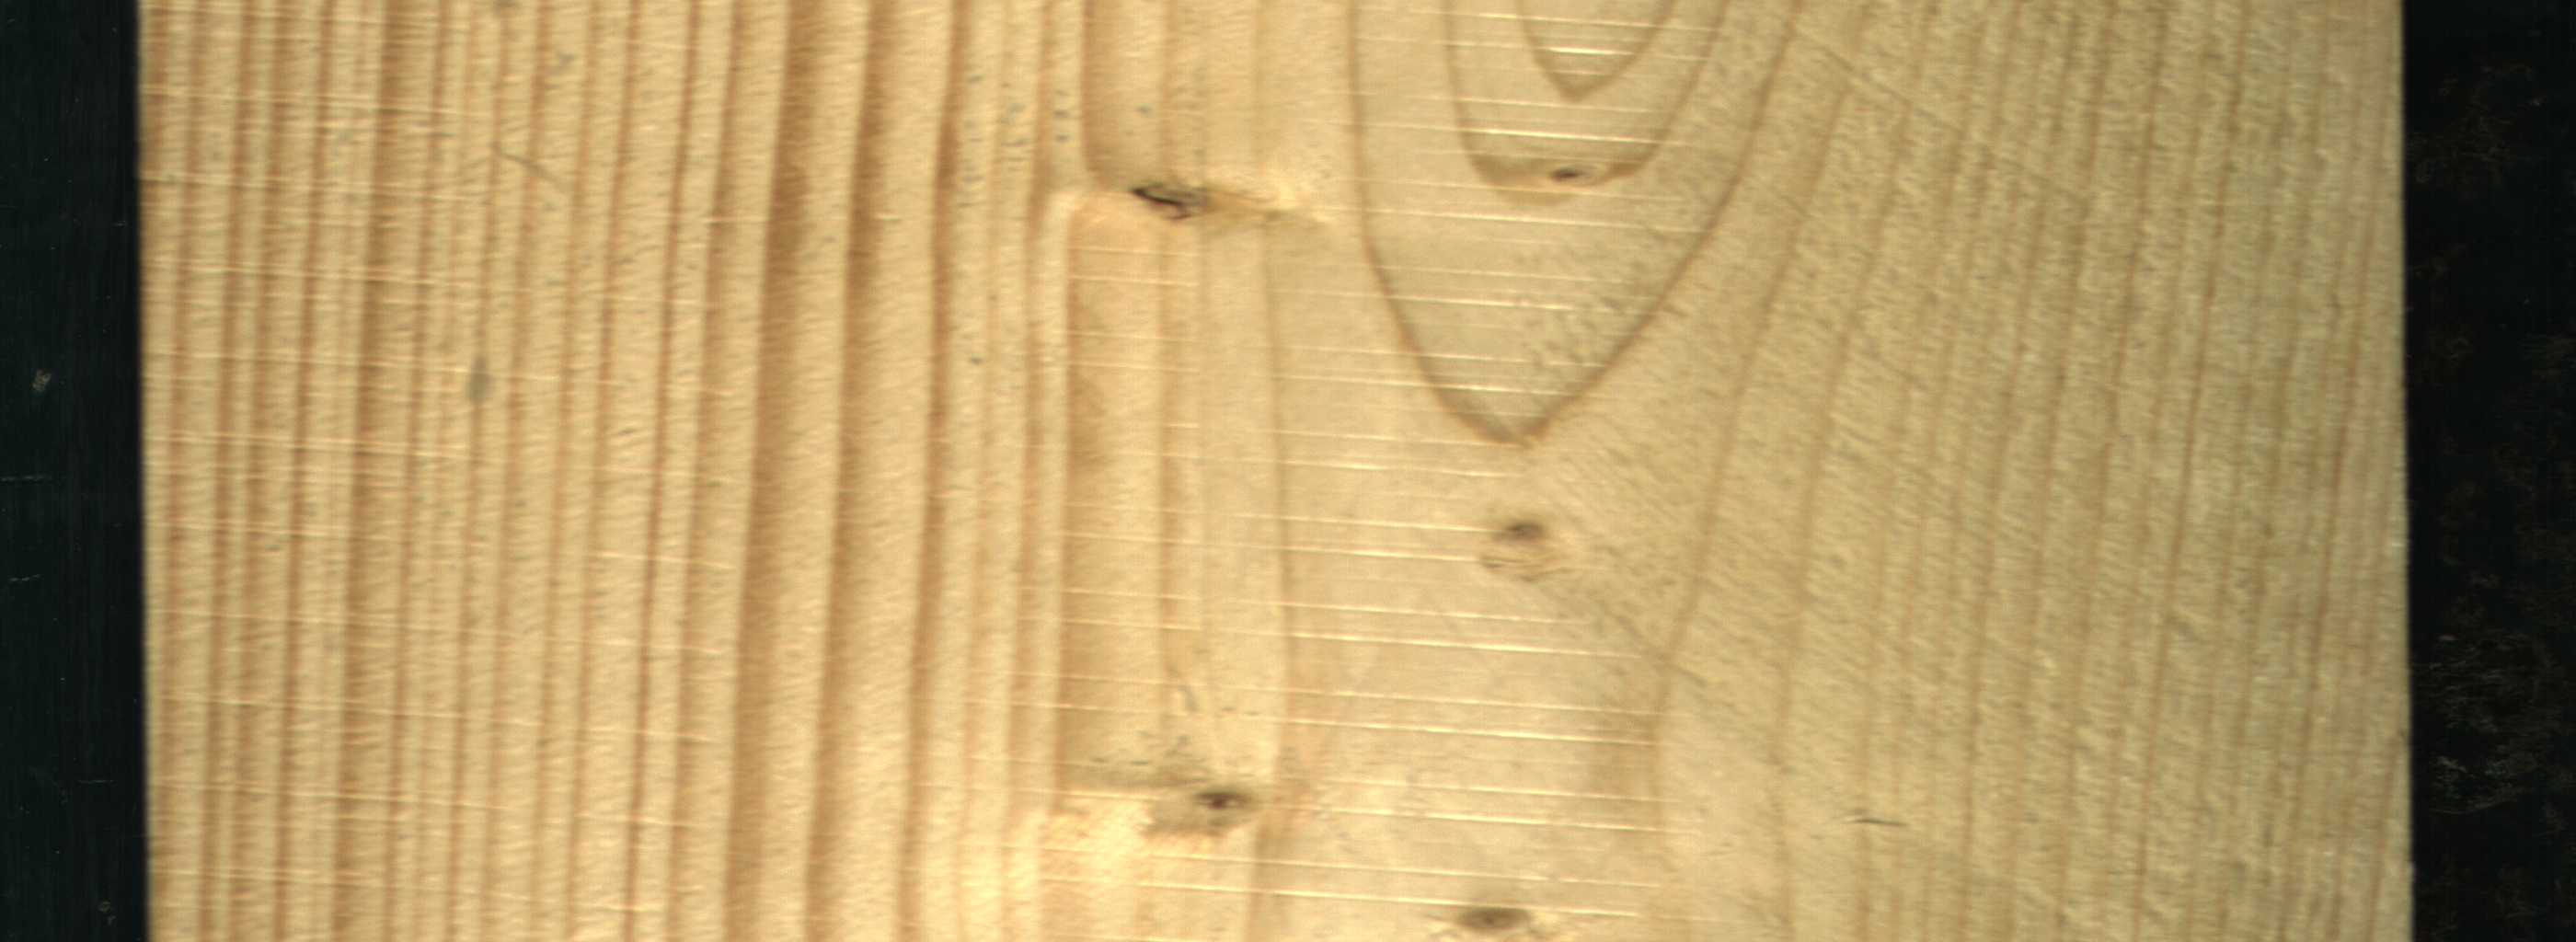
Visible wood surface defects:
Live_Knot
Live_Knot
Live_Knot
Live_Knot
Live_Knot